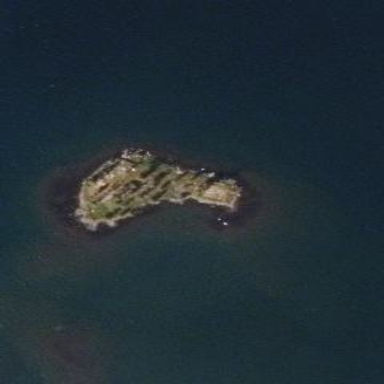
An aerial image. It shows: Islet.